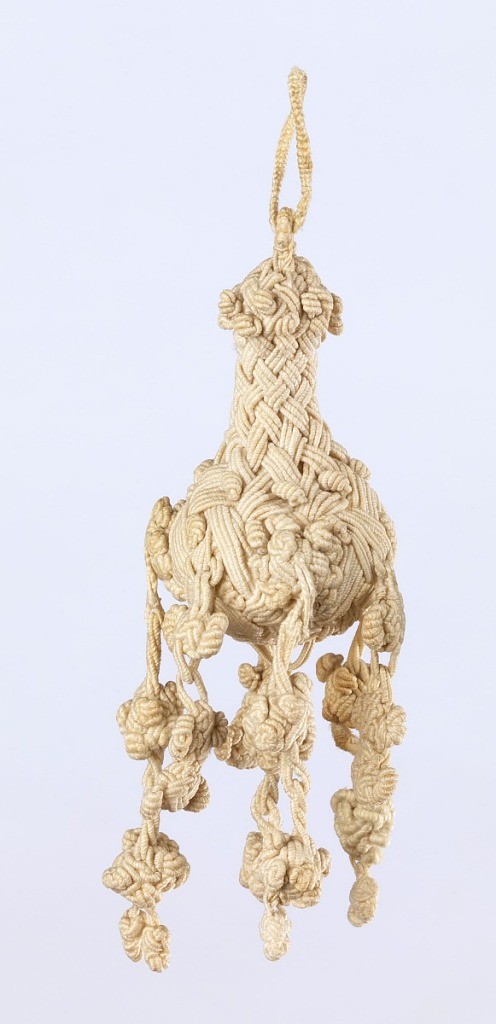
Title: Tassel
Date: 17th century
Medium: linen Technique: braided and knotted
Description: Pear-shaped linen tassel, braided and knotted. Double loops are attached to pear-shaped unit from which hang seven braided and knotted elements (including center).